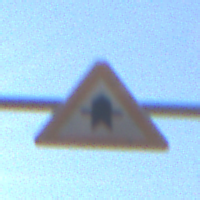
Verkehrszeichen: Vorfahrt
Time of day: MorningAfternoon
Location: Outdoor (Urban)
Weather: Clear
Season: NotSpecified
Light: Natural